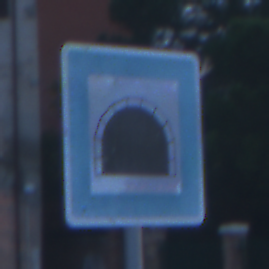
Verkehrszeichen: Tunnel
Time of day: Dawn
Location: Outdoor (Urban)
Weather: PartlyCloudy
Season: NotSpecified
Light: Natural